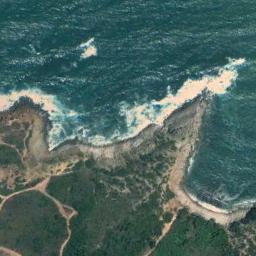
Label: beach